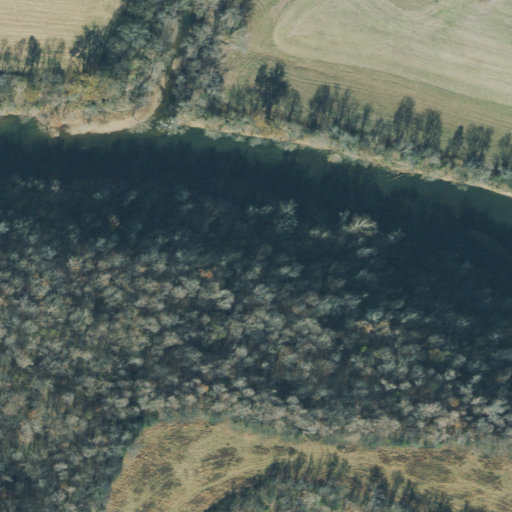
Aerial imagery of cliff(s) in Tennessee named Dorsett Bluff containing deciduous forest, cultivated crops, mixed forest, open water, pasture, and evergreen forest